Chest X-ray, PA view. Patient: 59 years old, sex F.
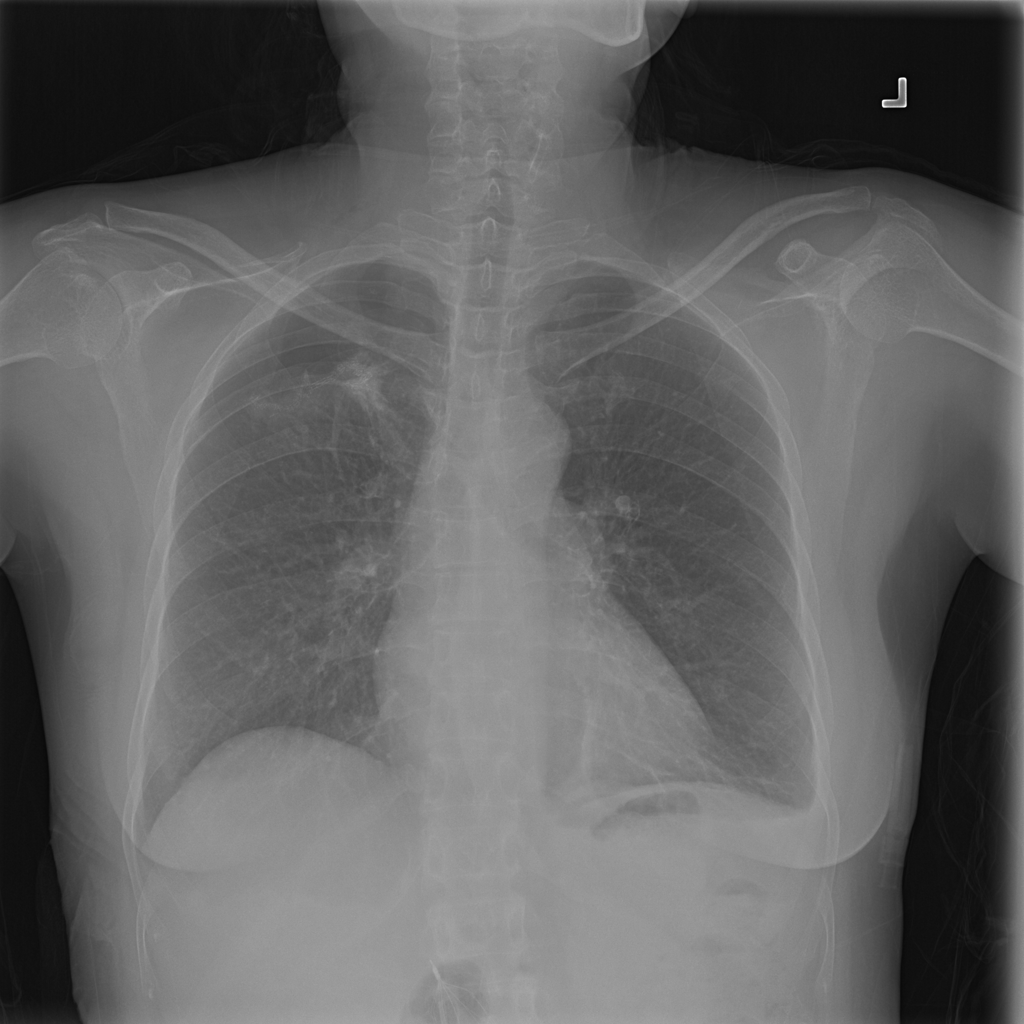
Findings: Pneumothorax